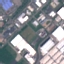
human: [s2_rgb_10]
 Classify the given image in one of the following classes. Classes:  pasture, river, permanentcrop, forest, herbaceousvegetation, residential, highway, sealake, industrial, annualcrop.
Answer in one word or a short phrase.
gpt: Industrial